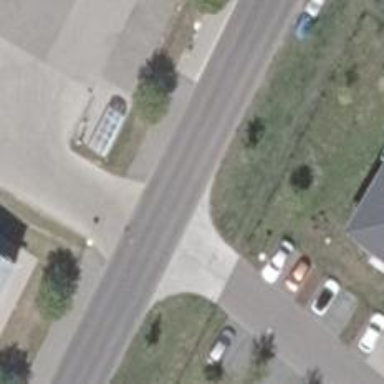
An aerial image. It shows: Paved residential road with cycle track.